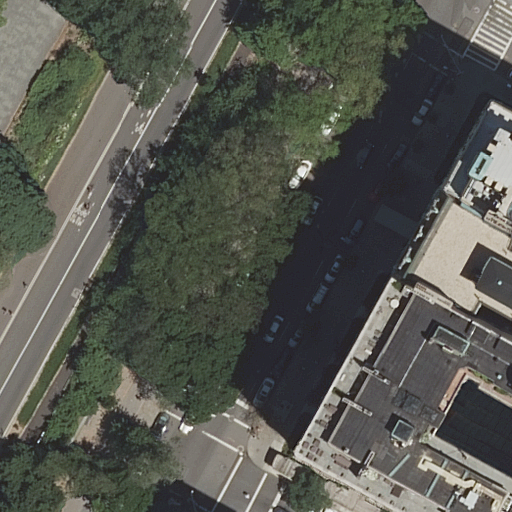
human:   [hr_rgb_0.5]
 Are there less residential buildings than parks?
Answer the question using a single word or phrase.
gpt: no

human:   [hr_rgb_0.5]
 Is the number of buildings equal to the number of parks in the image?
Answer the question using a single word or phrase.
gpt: no

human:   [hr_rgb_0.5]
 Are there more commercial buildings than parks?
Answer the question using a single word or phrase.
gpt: no

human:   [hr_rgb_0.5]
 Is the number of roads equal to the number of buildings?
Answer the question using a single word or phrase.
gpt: no

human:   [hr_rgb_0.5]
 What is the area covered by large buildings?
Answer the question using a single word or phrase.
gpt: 0m2

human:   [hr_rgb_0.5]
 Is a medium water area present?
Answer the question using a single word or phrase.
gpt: no

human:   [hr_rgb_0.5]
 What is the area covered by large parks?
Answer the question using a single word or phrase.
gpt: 10410m2

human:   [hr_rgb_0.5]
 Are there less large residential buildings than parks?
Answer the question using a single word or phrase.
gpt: yes

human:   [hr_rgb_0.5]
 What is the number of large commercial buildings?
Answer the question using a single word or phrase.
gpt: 0

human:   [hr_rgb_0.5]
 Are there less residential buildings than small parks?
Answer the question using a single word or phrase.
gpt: no

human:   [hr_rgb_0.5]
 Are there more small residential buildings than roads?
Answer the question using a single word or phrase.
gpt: no

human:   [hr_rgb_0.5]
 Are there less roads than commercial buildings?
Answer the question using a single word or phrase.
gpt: no

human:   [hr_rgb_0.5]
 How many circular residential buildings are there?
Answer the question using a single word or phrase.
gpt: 0

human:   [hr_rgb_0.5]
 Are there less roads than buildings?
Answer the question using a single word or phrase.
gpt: no

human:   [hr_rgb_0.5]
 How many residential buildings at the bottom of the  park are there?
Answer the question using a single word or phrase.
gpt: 3

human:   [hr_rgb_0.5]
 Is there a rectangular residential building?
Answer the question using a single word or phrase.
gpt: yes

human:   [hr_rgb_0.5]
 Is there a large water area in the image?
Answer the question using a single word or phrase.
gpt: no

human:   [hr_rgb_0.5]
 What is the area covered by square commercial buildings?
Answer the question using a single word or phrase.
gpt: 0m2

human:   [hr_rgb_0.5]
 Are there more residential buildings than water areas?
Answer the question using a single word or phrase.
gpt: yes

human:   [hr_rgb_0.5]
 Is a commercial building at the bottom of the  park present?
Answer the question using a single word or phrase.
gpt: no

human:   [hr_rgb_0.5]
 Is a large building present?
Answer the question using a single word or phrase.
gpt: no

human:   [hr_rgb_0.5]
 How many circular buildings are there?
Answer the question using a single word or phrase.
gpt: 0

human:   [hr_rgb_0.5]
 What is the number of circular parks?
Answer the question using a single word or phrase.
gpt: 0

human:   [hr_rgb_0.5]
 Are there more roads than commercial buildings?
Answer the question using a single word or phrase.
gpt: yes

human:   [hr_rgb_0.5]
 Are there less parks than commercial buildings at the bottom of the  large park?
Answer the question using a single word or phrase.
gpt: no

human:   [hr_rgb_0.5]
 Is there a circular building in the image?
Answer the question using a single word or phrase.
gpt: no

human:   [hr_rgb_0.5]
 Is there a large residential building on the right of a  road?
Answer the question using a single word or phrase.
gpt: no

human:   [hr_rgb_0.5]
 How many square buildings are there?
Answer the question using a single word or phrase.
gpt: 0

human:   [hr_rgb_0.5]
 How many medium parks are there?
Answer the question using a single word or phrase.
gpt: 0

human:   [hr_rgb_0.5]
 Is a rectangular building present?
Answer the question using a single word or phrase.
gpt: yes

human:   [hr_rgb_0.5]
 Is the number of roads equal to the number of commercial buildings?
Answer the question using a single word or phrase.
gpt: no

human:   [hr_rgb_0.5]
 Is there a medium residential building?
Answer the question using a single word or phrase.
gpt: yes

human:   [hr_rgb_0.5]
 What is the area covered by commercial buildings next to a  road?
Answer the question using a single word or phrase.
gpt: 0m2

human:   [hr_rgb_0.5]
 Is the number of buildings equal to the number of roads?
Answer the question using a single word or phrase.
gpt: no

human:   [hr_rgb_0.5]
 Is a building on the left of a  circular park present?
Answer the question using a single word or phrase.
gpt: no

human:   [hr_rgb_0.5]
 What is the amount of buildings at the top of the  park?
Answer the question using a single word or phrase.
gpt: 0